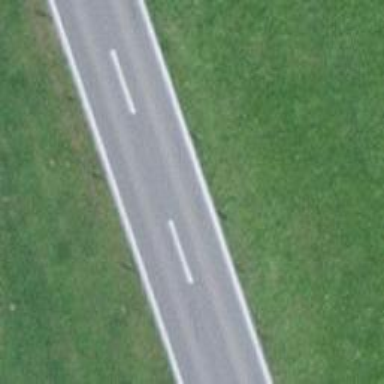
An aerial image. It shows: Secondary road with asphalt surface.